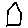
Label: house